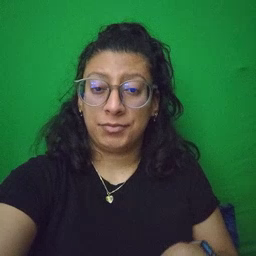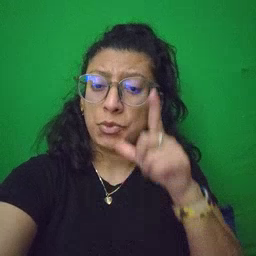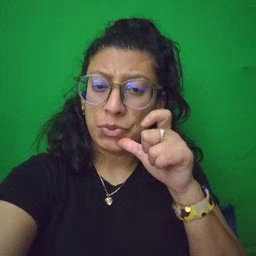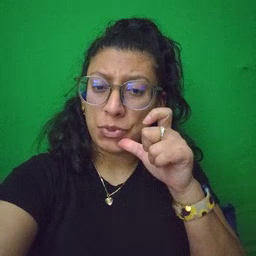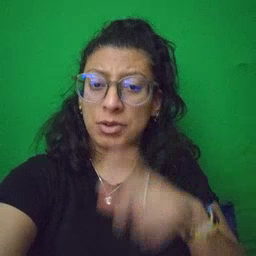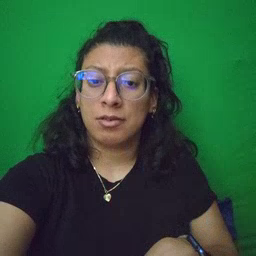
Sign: who